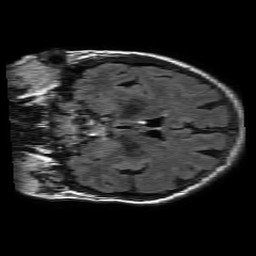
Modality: FLAIR
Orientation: coronal
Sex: female
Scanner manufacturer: philips
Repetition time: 11 s
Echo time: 0.125 s